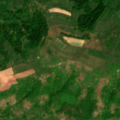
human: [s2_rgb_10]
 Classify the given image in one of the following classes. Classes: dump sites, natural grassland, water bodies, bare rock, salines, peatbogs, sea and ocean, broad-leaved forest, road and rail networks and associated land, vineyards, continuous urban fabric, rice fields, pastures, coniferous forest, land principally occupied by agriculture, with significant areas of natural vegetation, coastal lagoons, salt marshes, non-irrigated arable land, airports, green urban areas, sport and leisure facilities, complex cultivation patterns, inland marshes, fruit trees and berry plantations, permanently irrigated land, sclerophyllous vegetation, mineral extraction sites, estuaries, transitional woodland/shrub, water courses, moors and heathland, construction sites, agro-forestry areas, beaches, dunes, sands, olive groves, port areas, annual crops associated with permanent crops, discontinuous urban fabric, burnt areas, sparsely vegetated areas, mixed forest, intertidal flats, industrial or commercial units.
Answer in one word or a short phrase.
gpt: complex cultivation patterns, land principally occupied by agriculture, with significant areas of natural vegetation, broad-leaved forest, transitional woodland/shrub